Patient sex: F
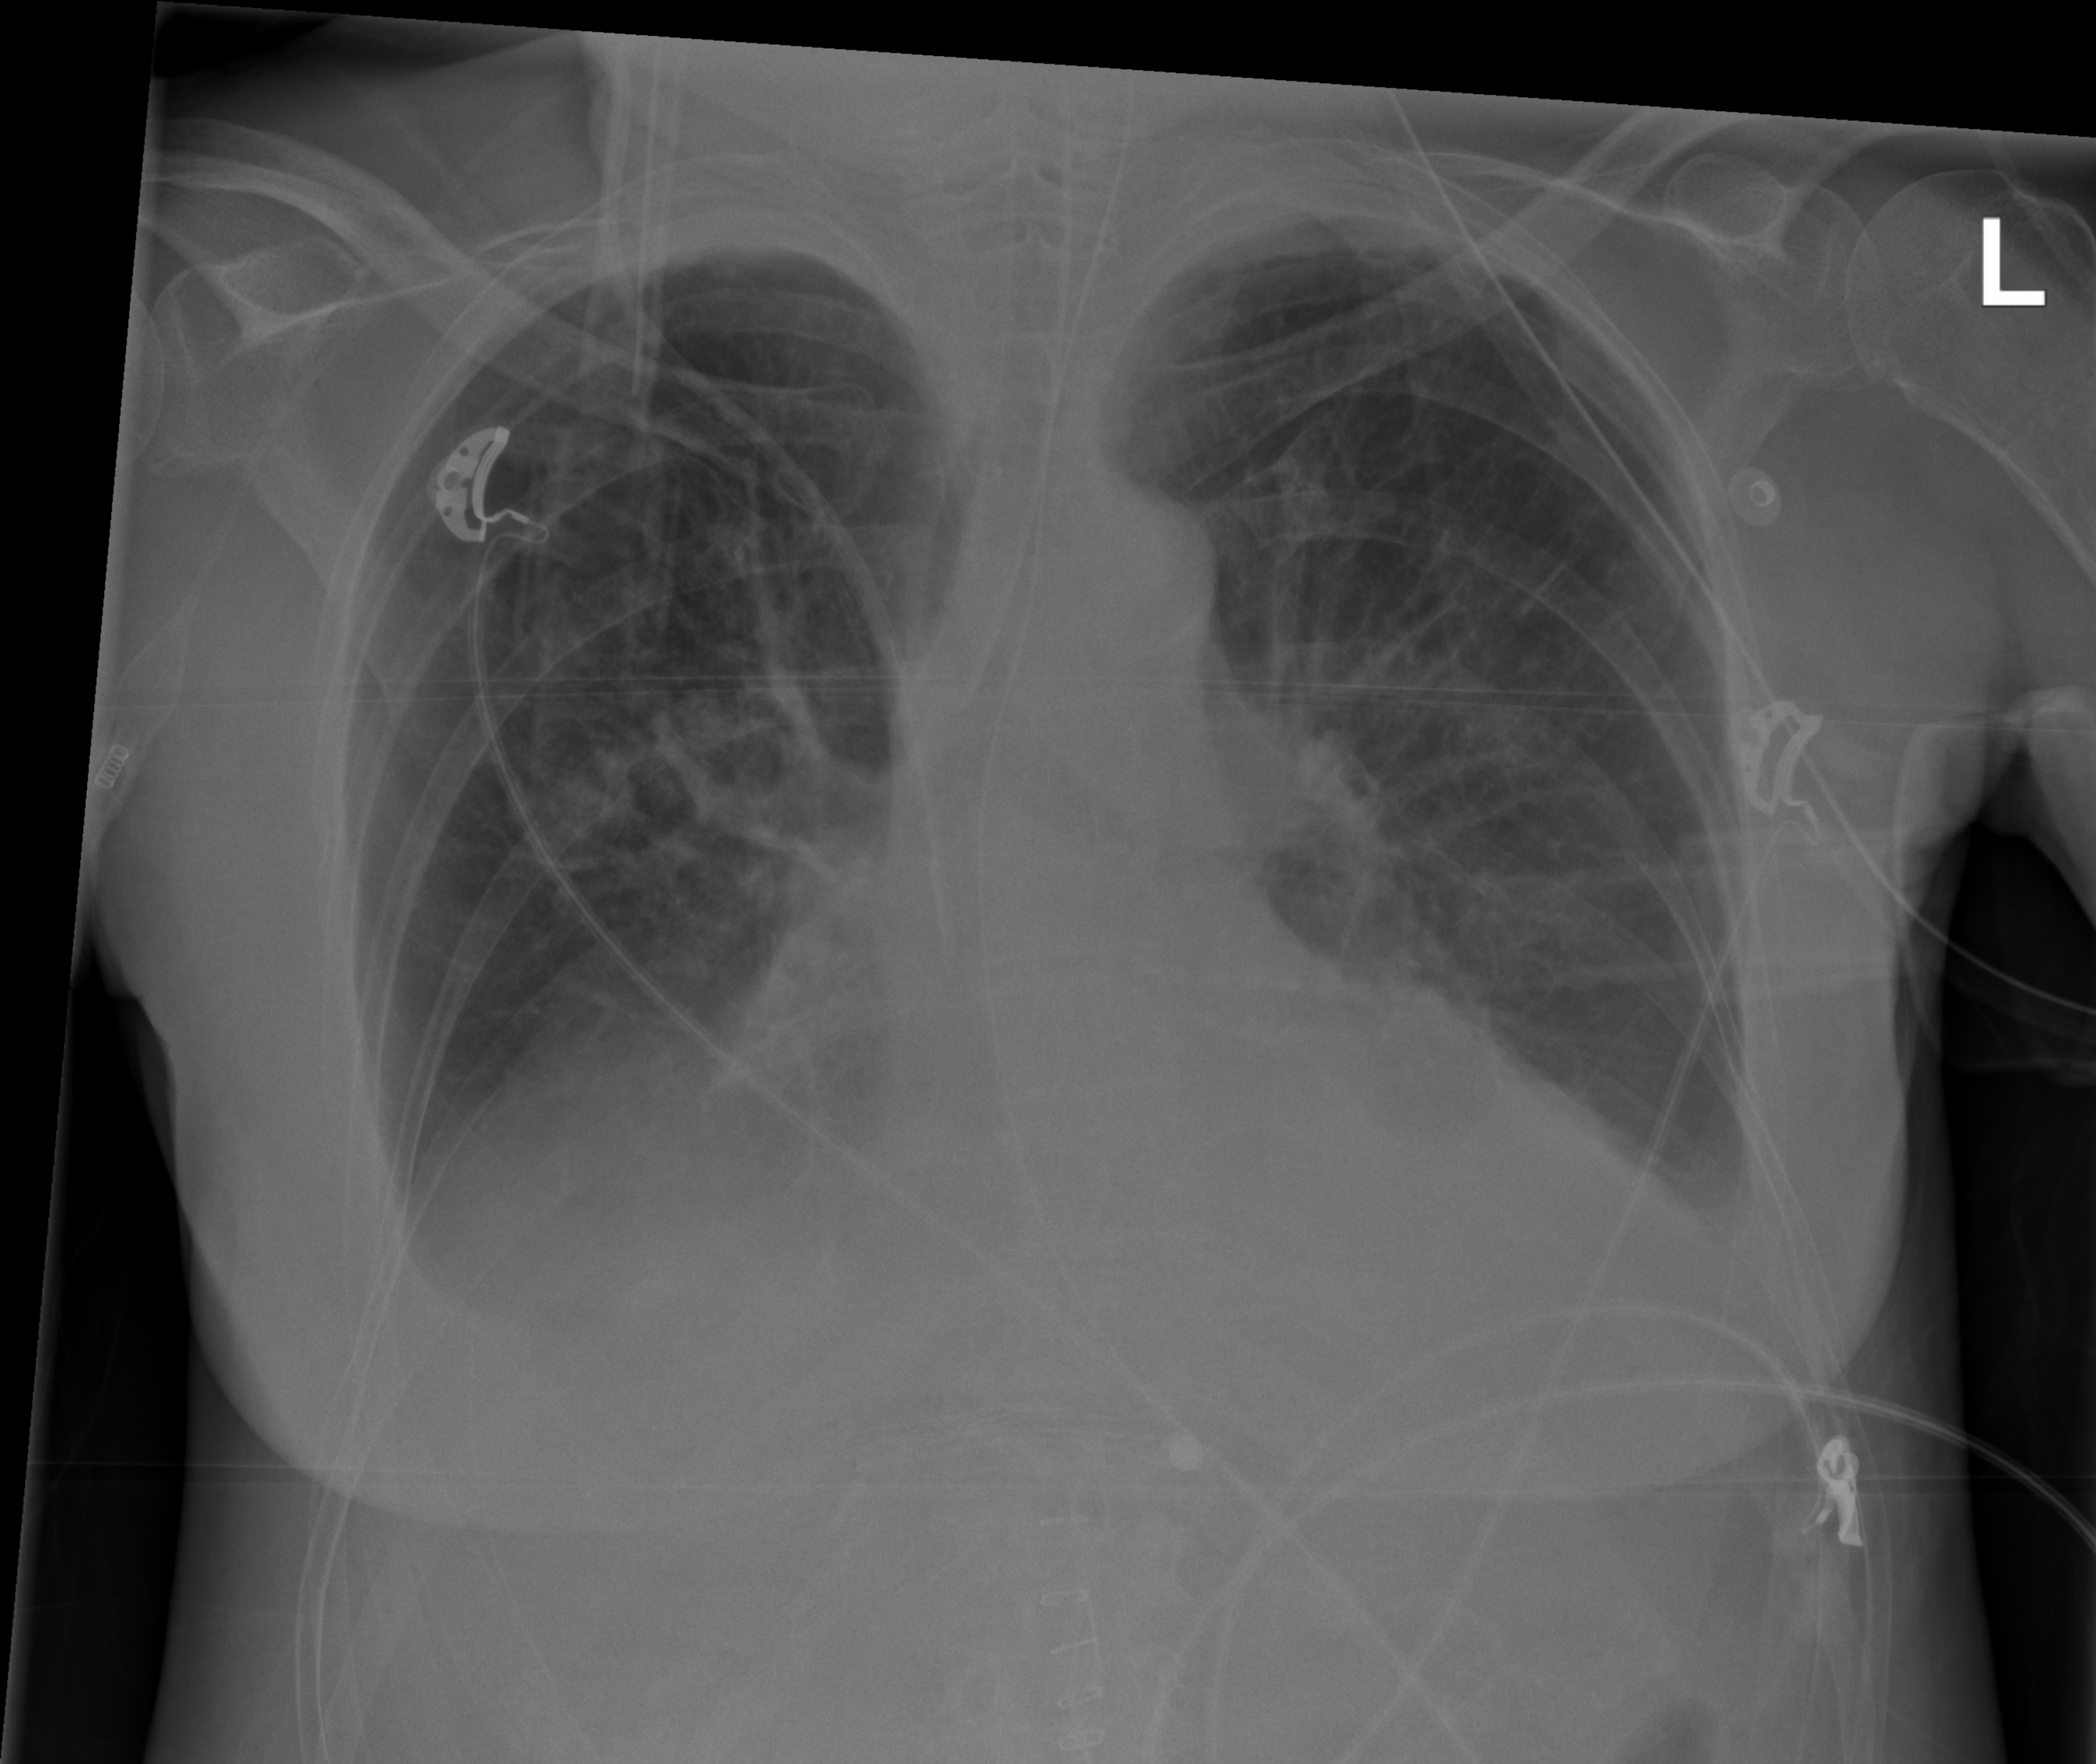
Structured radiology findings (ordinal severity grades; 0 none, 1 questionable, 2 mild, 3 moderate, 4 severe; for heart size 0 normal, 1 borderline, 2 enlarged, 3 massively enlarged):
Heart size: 1
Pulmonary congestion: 2
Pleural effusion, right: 3
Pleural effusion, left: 2
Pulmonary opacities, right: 0
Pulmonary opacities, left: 0
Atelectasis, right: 2
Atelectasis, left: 2